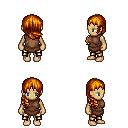
a pixel art fantasy rpg character, female body template, human, tanned skin, brown tunic, gold greaves, dark blonde right-swept hairstyle, four views (front, back, left, right), 2x2 character sprite sheet, small pixel art, hard edges, no anti-aliasing